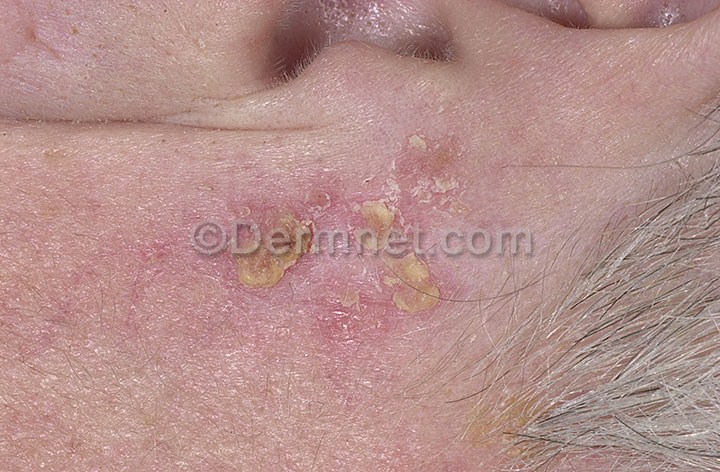
Disease: Actinic Keratosis Basal Cell Carcinoma and other Malignant Lesions